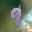
Label: 9